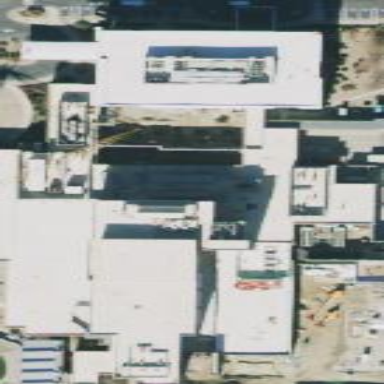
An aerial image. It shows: Hospital building.